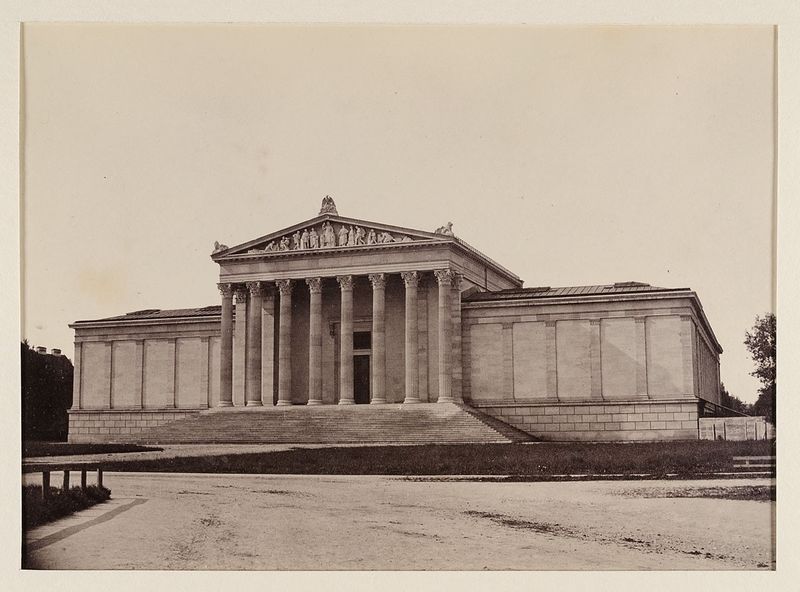
Titel: Kunstausstellungsgebäude, München
Künstler: Georg Böttger
Standort: Hamburg
Institution: Museum für Kunst und Gewerbe Hamburg
Schlagwörter: stadt, pfeiler, architektur, fassade, ort, dorf, foto, fotografie, photographie, stadtansicht, photo, kunstausstellung, karton, museum, glyptothek, architekturfotografie, albumin, lichtbild, historische, architekturphotographie, bildwerke, angewandte und bildende kunst, hessische systematik, schwarzweißpositivverfahren, silbersalzverfahren, schwarzweißfotografie, gebäude, örtlichkeit, straße, stätte, straßen, plätze, albuminpapier, säule